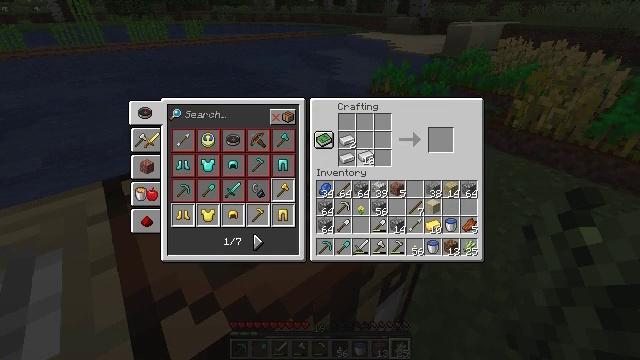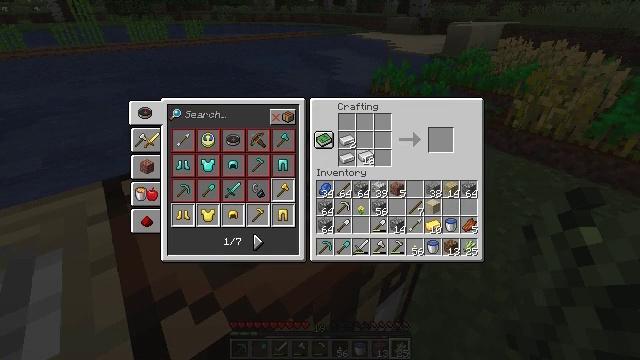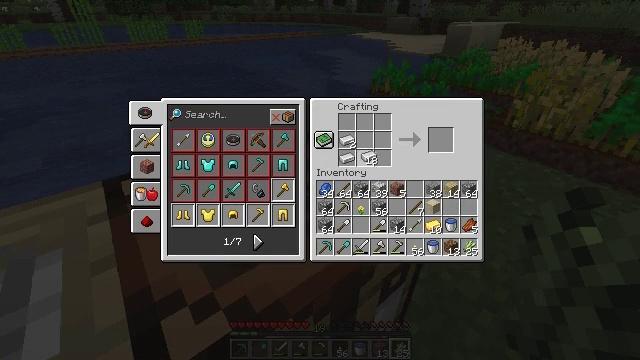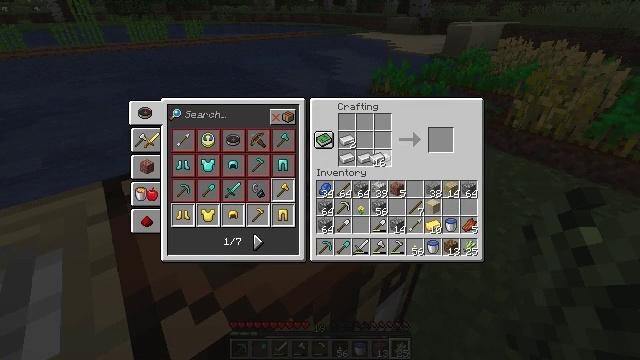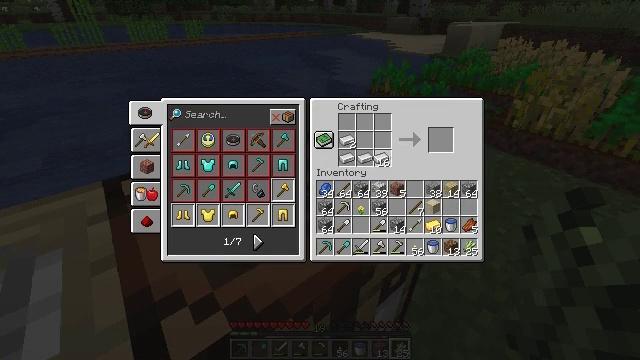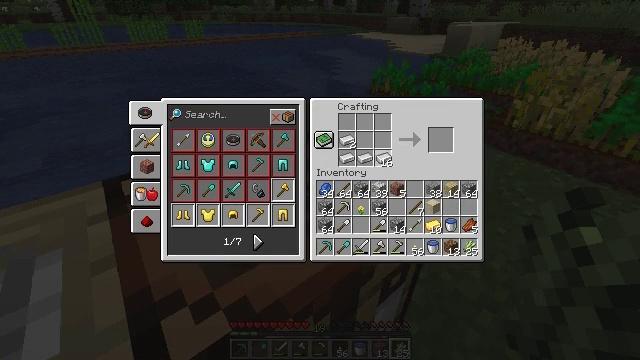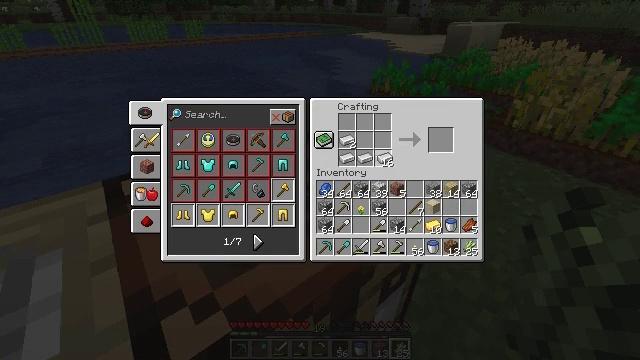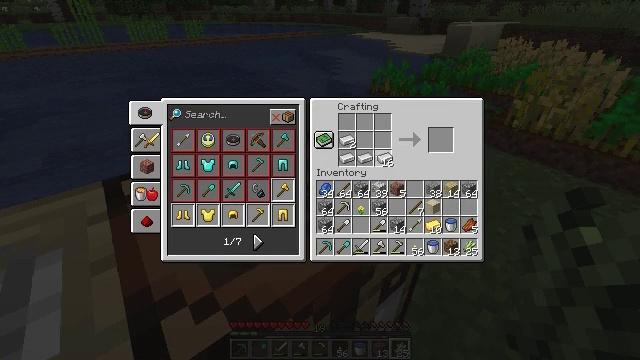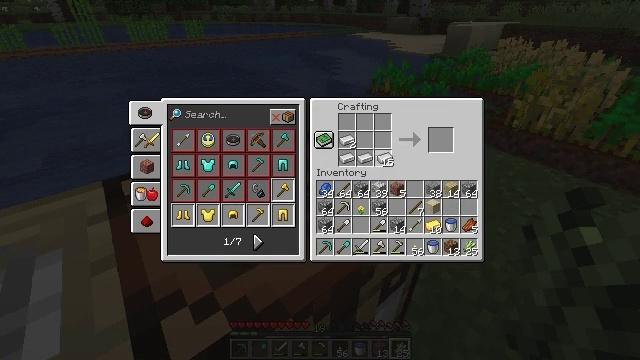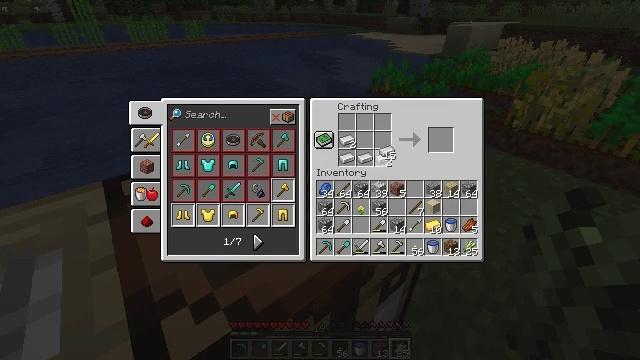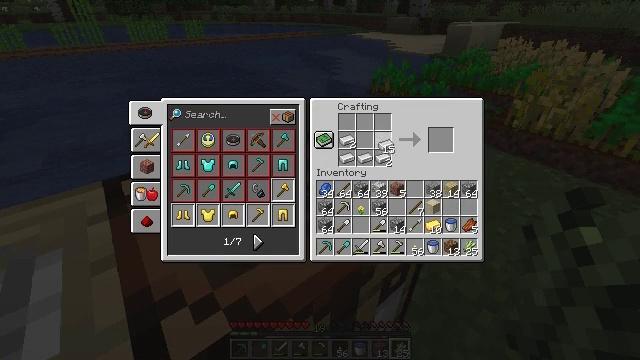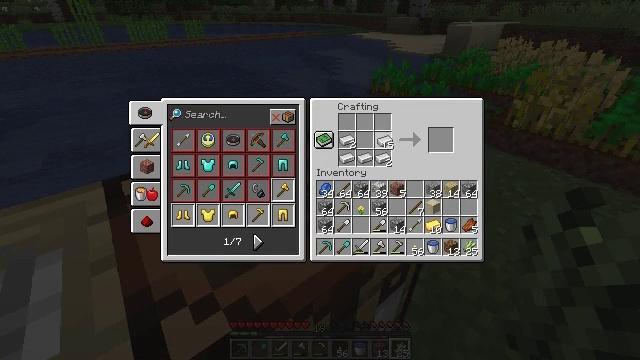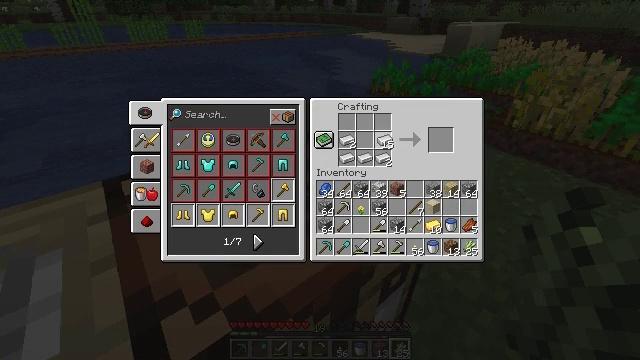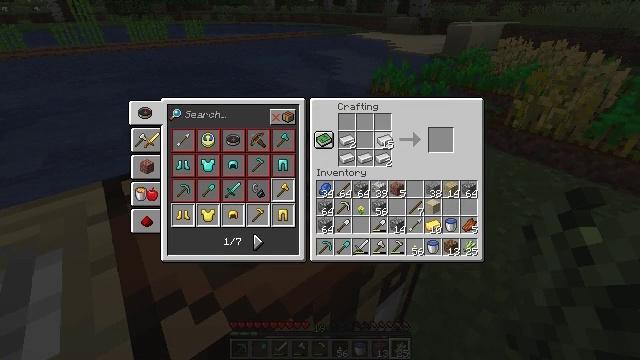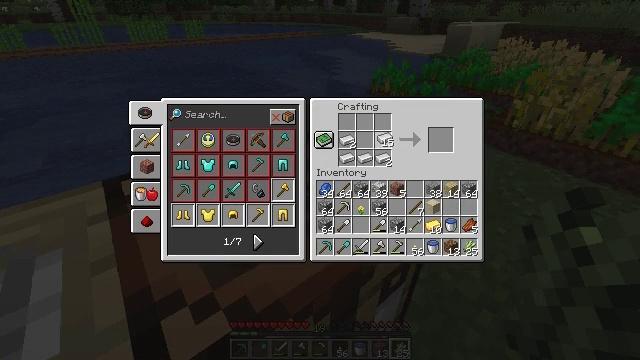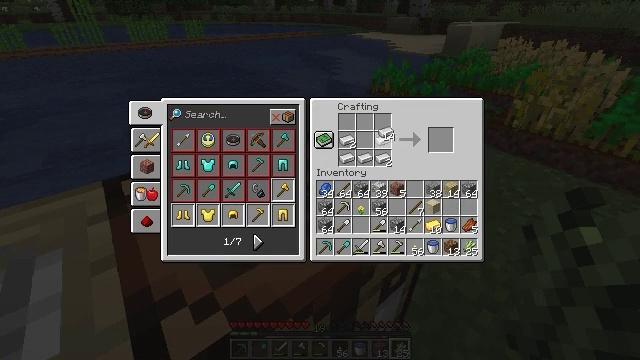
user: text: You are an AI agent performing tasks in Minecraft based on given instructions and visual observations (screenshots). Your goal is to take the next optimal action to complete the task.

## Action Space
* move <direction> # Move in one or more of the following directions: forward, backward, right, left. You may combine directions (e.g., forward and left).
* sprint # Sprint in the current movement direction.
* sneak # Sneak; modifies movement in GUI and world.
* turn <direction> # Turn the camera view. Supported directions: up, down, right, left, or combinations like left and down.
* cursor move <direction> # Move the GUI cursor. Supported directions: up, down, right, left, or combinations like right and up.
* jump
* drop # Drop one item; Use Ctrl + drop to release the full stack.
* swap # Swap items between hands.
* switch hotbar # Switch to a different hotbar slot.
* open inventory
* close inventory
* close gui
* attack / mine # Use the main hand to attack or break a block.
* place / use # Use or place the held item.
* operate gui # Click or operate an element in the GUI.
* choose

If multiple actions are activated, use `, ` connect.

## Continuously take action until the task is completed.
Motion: motion action
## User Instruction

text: Utilize iron ingots on a crafting table to make a cauldron.
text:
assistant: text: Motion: choose
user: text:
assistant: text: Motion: choose
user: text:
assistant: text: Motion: cursor move right
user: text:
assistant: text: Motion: no_op
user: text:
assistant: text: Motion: no_op
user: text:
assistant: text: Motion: choose
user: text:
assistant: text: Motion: choose
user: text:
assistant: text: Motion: no_op
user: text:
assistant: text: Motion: cursor move up
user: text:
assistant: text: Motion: no_op
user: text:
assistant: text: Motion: no_op
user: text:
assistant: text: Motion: choose
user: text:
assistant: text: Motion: choose
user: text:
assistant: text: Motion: choose
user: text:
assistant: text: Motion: no_op
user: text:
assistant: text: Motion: no_op
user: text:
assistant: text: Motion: no_op
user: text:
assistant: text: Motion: choose
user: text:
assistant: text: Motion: choose
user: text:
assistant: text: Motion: choose
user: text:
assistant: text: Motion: choose
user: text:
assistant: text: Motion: cursor move left
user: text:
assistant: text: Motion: cursor move left
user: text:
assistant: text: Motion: no_op
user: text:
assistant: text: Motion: no_op
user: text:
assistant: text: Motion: no_op
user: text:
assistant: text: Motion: no_op
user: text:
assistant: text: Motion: choose
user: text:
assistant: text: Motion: choose
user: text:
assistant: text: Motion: choose